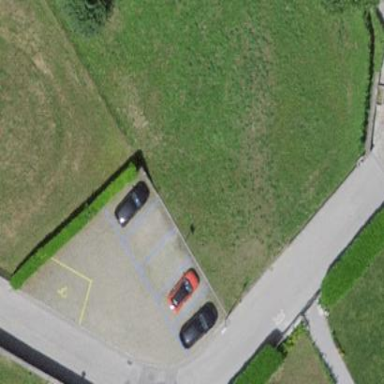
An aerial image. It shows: Parking area with surface.